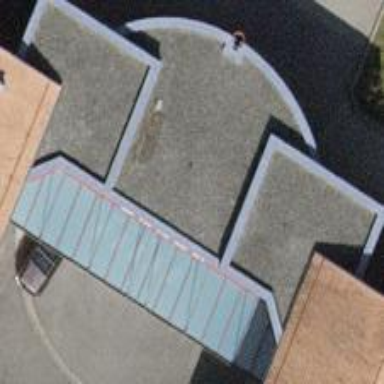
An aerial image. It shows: School building.